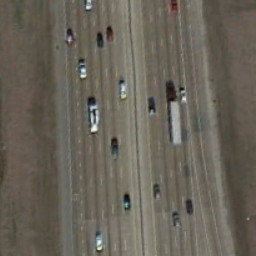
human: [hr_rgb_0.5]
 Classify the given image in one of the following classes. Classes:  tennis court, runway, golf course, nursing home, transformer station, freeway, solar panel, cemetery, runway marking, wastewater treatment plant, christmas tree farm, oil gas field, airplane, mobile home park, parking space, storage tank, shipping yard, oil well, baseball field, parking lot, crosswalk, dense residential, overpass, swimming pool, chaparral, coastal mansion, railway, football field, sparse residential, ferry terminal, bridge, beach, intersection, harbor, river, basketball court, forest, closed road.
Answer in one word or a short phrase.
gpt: freeway